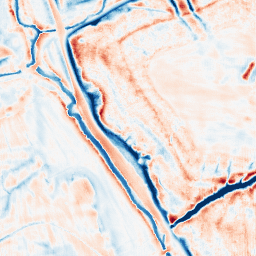
Category: edge_preserving
Decomposition family: bilateral
Decomposition parameters: d: 21
sigma_color: 150
sigma_space: 25
Upsampling method: fft_zeropad
Upsampling parameters: scale: 4
Upsampling scale: 4